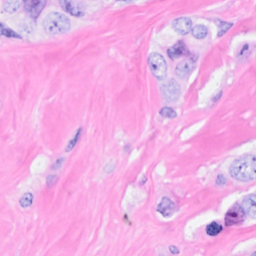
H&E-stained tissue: Breast